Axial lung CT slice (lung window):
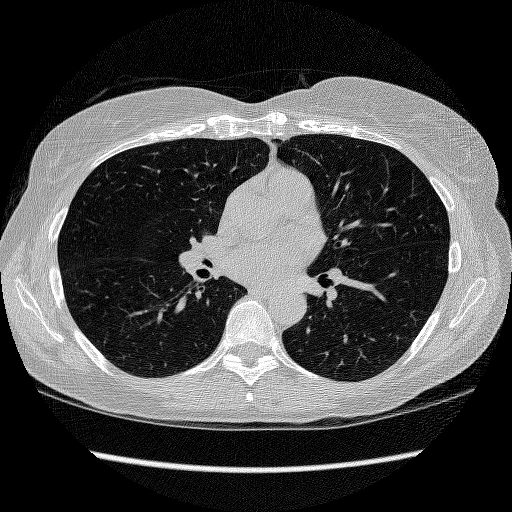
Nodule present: no